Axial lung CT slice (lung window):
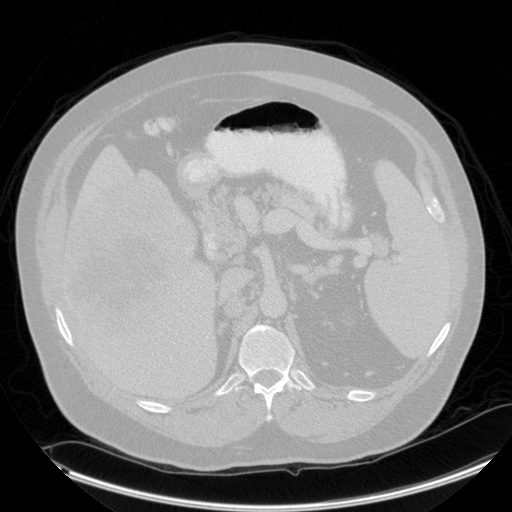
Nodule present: no